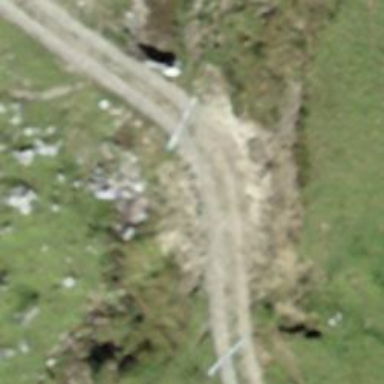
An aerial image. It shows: Culvert tunnel.